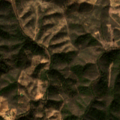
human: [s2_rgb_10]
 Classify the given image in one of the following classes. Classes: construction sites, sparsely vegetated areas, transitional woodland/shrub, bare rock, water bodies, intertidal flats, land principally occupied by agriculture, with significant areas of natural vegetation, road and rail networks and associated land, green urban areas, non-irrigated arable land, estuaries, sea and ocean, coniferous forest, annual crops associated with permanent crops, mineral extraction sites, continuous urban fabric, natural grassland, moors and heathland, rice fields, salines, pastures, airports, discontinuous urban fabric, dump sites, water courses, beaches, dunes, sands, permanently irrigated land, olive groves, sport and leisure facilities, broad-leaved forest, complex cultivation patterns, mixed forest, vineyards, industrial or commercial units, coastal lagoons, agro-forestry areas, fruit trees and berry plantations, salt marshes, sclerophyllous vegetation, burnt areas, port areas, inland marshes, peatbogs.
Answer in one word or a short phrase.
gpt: land principally occupied by agriculture, with significant areas of natural vegetation, broad-leaved forest, transitional woodland/shrub